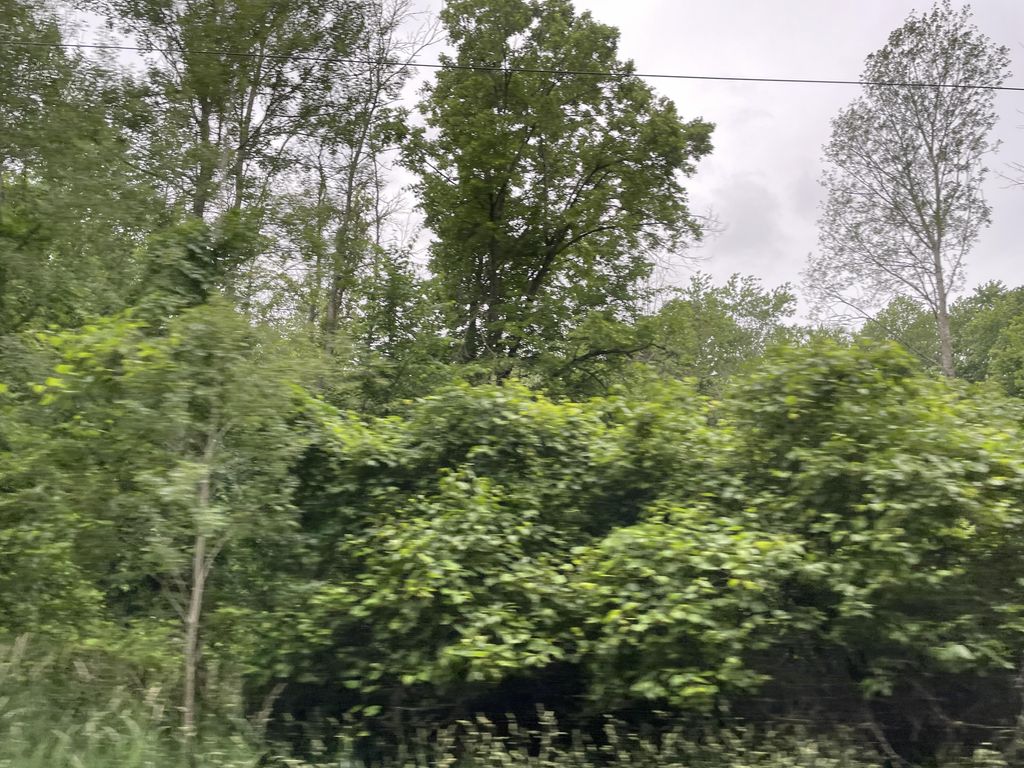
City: kitchener-waterloo